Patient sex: F
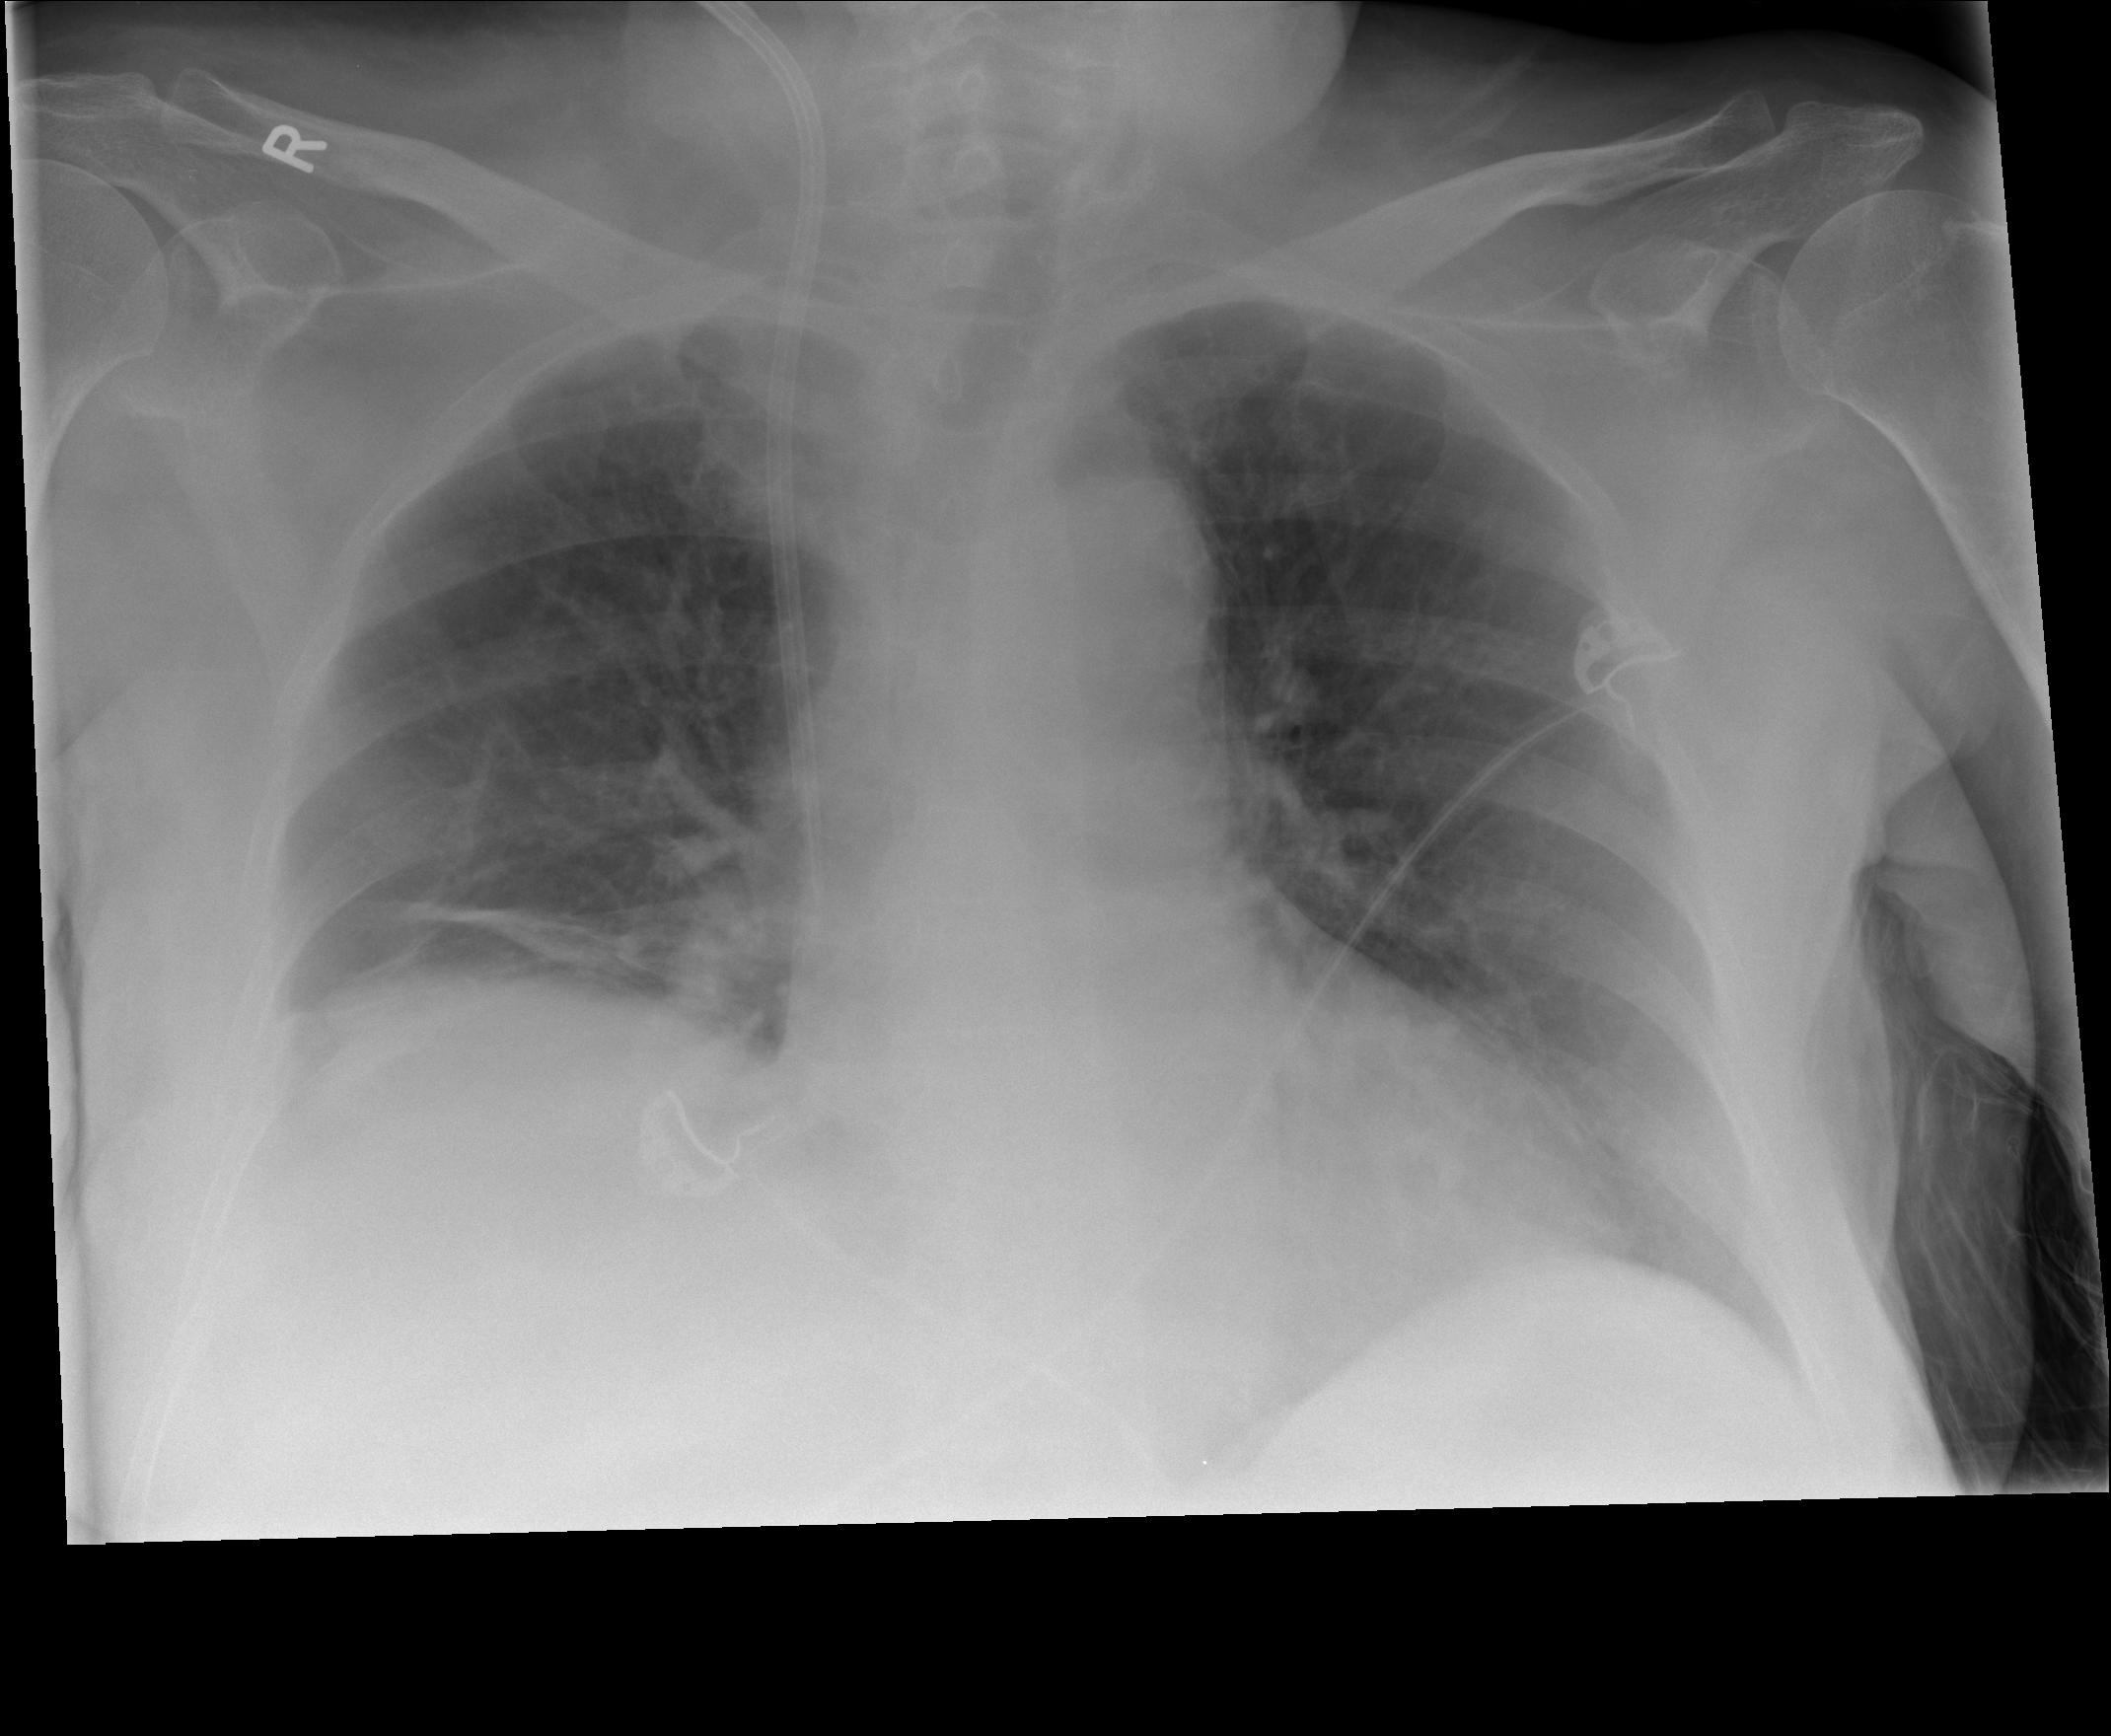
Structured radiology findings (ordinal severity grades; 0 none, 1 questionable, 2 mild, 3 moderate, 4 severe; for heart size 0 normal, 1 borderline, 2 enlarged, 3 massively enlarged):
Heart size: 0
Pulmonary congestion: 0
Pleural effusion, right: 0
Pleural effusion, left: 0
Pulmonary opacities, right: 0
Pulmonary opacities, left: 0
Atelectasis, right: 2
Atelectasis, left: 0